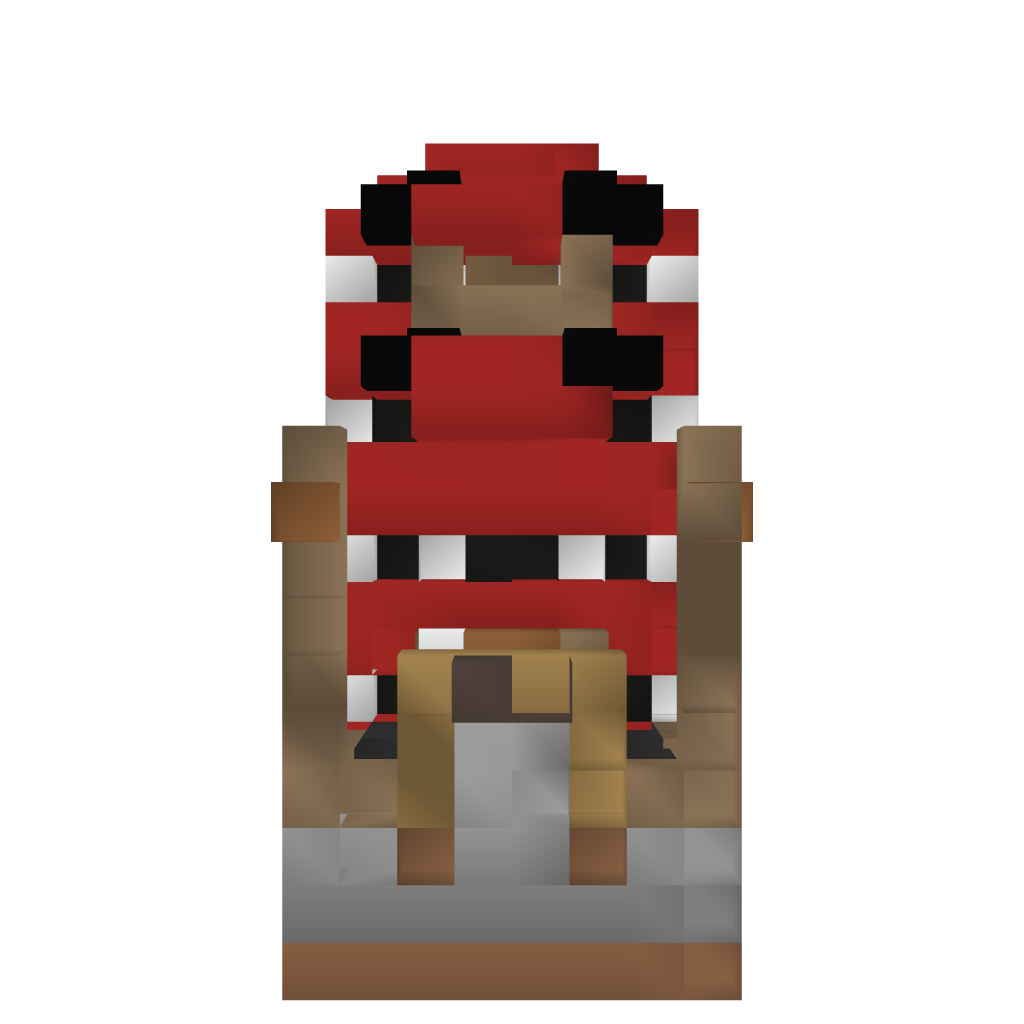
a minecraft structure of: The Minecraft Hotel